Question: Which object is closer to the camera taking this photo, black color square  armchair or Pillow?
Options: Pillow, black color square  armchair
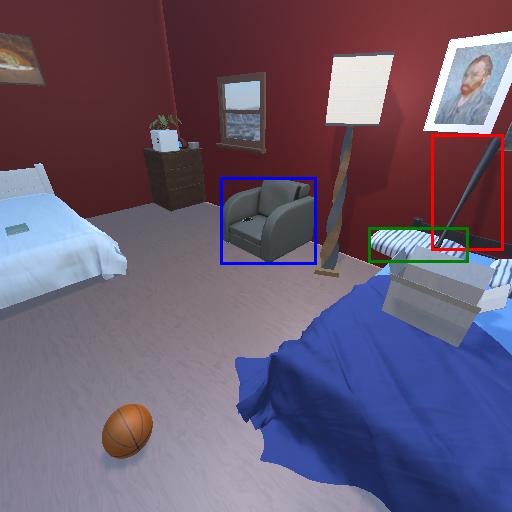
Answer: Pillow